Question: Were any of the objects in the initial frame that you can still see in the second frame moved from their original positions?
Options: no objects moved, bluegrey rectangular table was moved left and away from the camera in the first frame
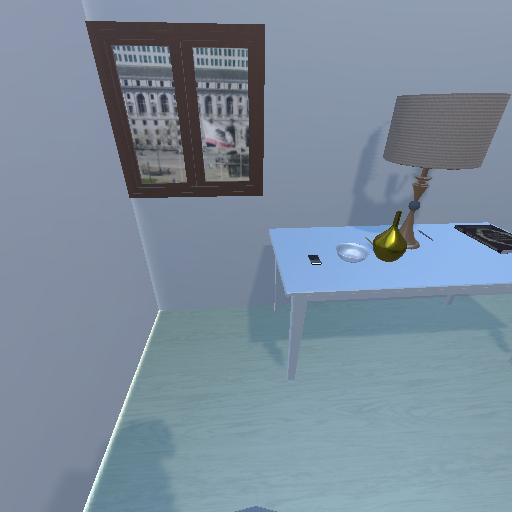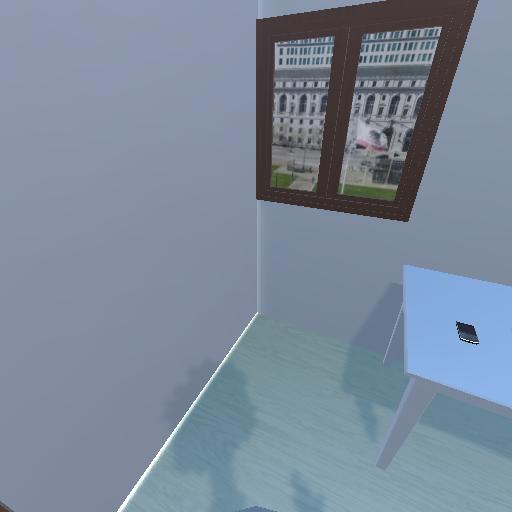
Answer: no objects moved